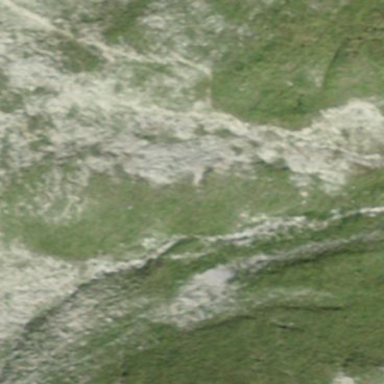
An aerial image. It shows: Natural scree.